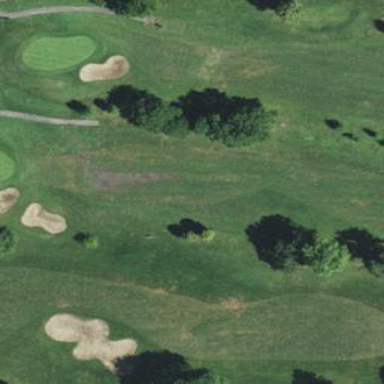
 part of golf course fairway. It is used for the sport of golf."